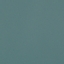
Land use / land cover: SeaLake